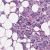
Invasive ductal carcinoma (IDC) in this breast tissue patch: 1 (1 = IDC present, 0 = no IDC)